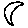
Label: moon